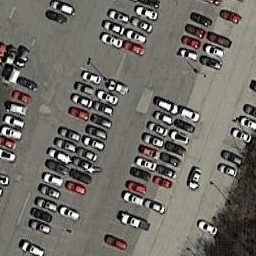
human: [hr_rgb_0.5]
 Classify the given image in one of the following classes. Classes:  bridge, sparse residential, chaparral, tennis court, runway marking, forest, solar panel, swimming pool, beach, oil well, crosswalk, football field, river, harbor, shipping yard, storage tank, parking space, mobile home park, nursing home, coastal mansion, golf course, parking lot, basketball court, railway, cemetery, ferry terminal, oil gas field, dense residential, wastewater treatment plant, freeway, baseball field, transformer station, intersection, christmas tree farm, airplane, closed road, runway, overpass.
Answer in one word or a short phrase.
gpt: parking lot